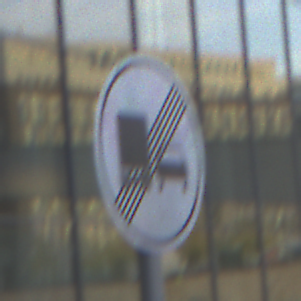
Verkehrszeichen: EndeUeberholverbotKraftfahrzeuge
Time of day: SunriseSunset
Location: Outdoor (Urban)
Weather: PartlyCloudy
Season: NotSpecified
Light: Natural